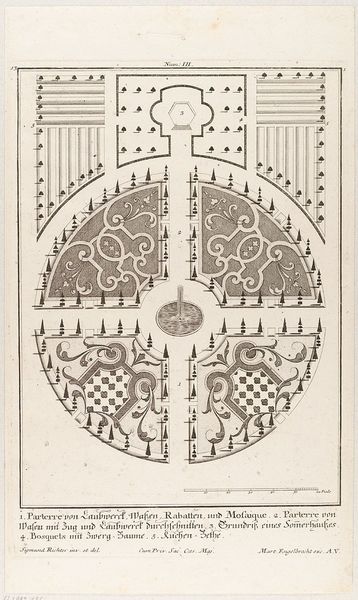
Titel: Gartenparterre und Grundriss eines Sommerhauses
Künstler: Siegmund Richter
Standort: Hamburg
Institution: Museum für Kunst und Gewerbe Hamburg
Schlagwörter: bäume, zeichnung, park, rasen, weg, ornament, schachbrett, architektur, barock, büsche, wege, brunnen, kreis, rund, garten, springbrunnen, ansicht, grafik, graphik, fotografie, photographie, kreuz, druckgraphik, druckgrafik, radierung, stich, entwurf, geometrisch, beete, blumenbeet, plan, fontaine, fontäne, kupferstich, bepflanzung, grundriss, baume, parks, reproduktionen, barockzeit, barockzeitalter, druckerzeugnisse, ruhe, struktur, gebäudes, gärten, ornamentstich, vorlageblätter, gartenlabyrinth, formschnitt, harmonie, symmetrie